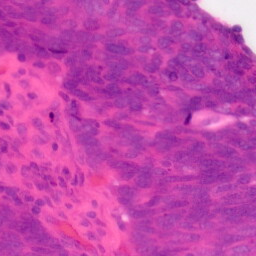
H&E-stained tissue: Colon